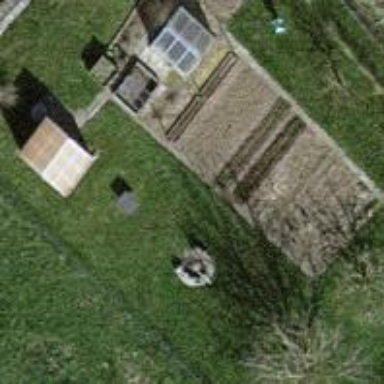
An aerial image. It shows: Vegetable garden in the leisure land area.